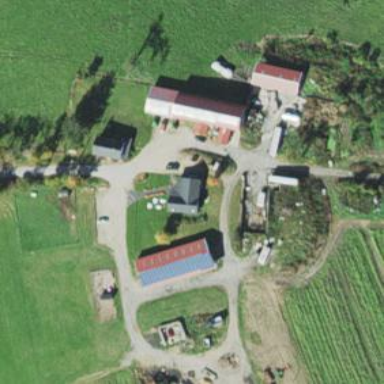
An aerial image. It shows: Farmyard with agricultural land use.